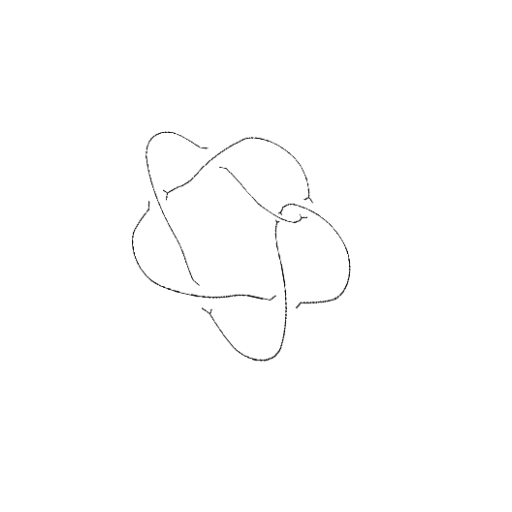
Crossing number: 6